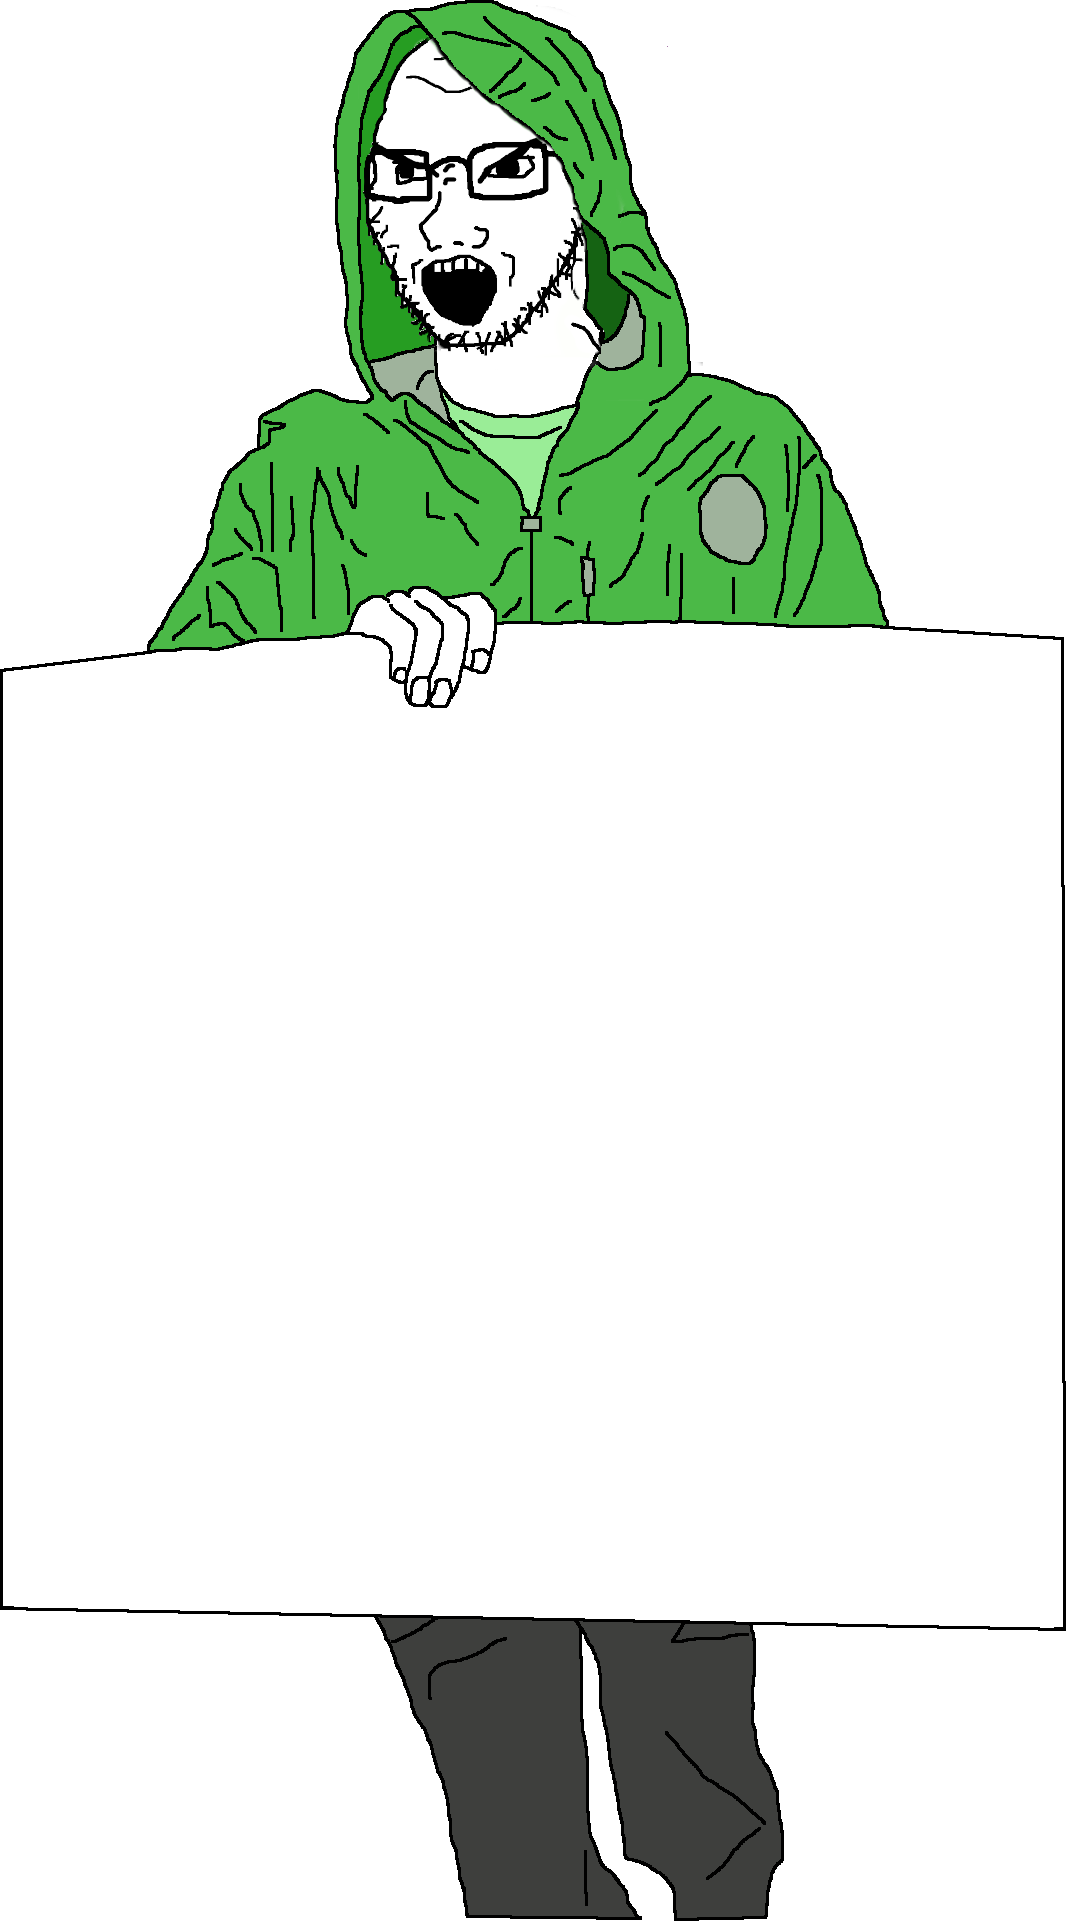
Label: 5_Soyjak